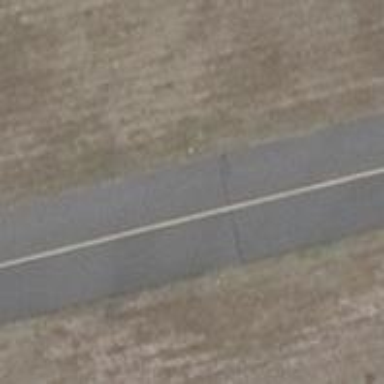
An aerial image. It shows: Taxiway edge illuminated for aviation.